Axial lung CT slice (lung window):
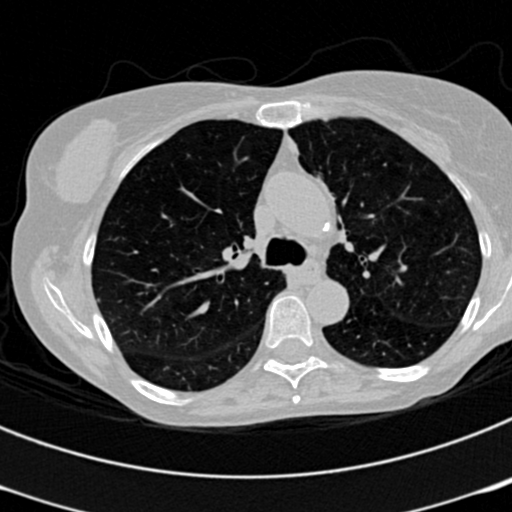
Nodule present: no